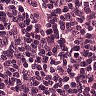
Metastatic tissue present: no